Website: apple-inc
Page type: payment
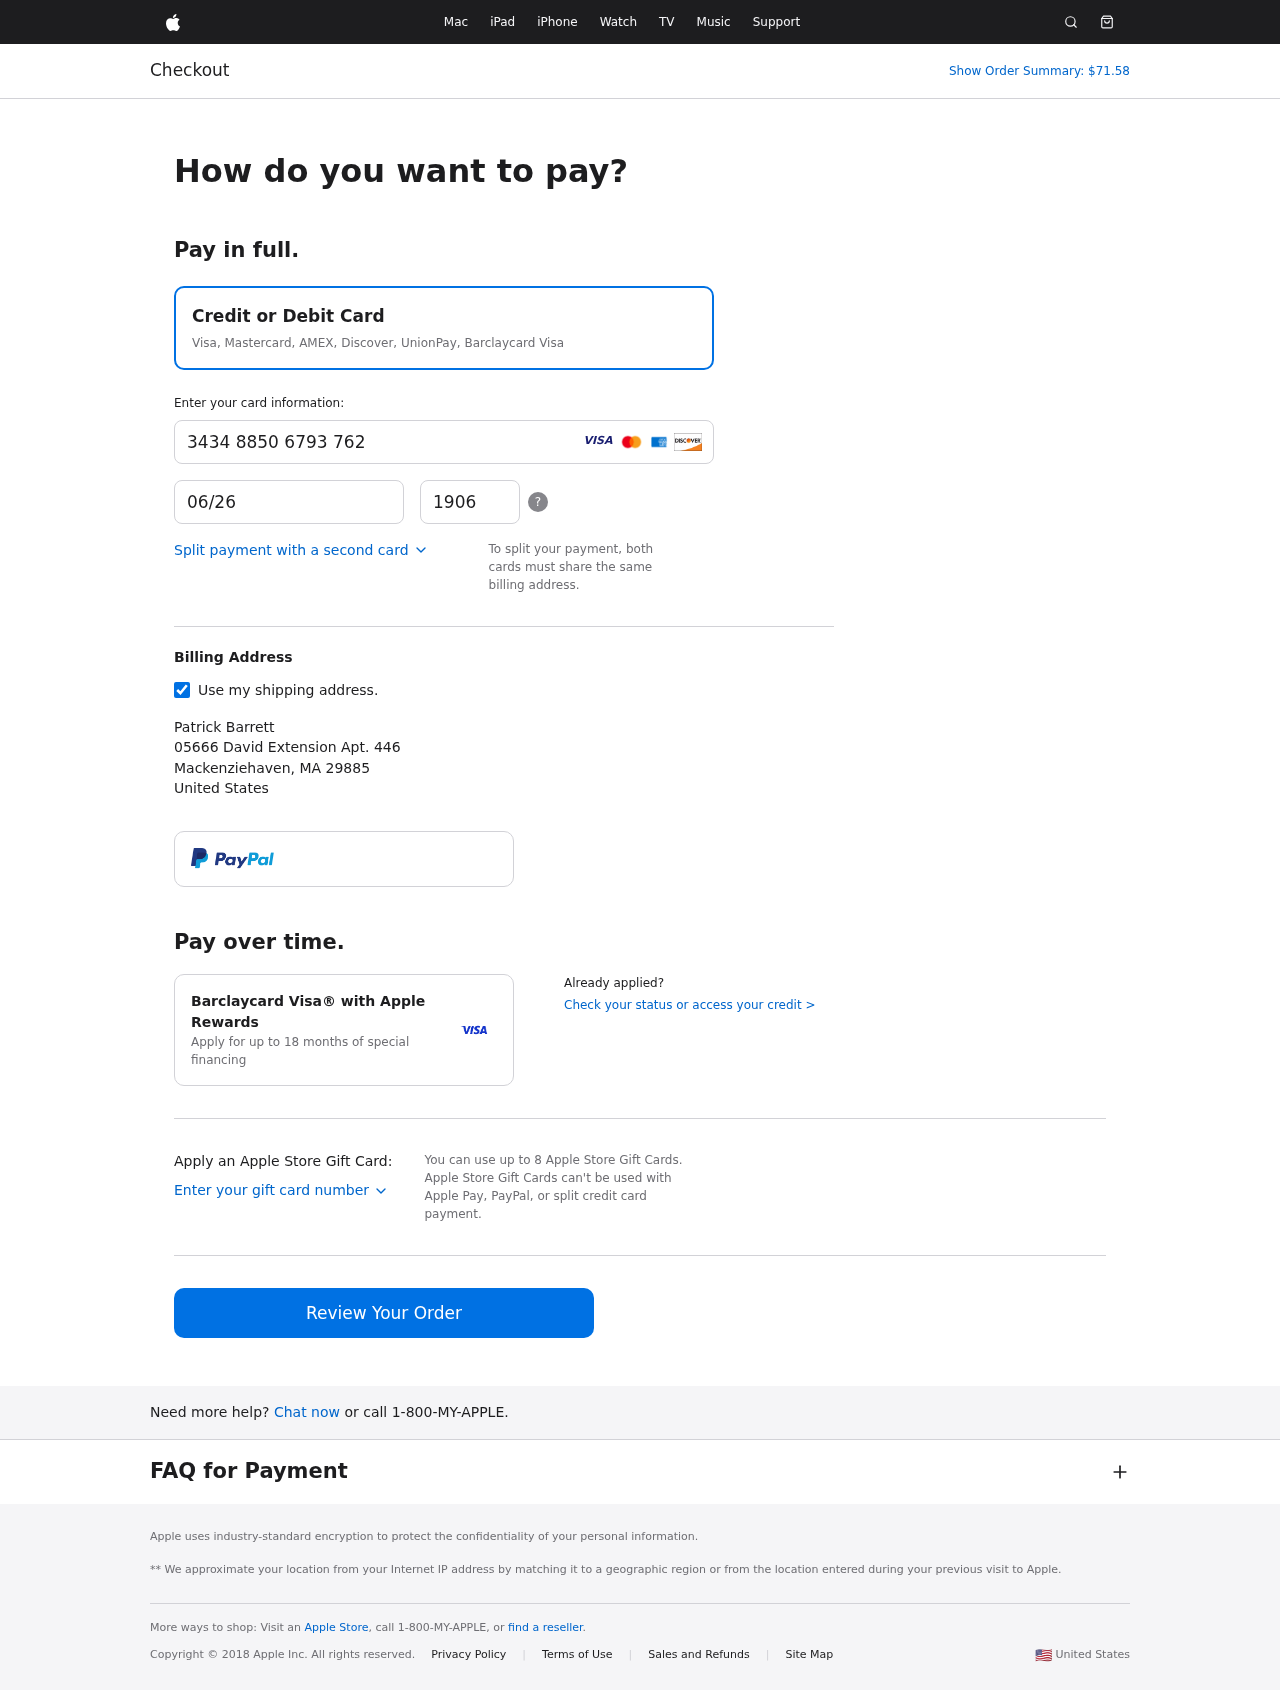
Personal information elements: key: PII_CARD_CVV
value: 1906
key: PII_CARD_EXPIRY
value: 06/26
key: PII_CARD_NUMBER
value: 3434 8850 6793 762
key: PII_CITY
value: Mackenziehaven
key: PII_COUNTRY
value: United States
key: PII_FULLNAME
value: Patrick Barrett
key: PII_POSTCODE
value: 29885
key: PII_STATE_ABBR
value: MA
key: PII_STREET
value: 05666 David Extension Apt. 446
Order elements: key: ORDER_TOTAL
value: Show Order Summary: $71.58